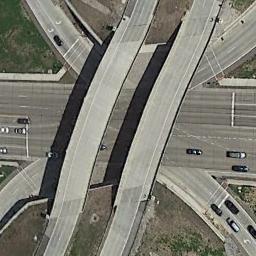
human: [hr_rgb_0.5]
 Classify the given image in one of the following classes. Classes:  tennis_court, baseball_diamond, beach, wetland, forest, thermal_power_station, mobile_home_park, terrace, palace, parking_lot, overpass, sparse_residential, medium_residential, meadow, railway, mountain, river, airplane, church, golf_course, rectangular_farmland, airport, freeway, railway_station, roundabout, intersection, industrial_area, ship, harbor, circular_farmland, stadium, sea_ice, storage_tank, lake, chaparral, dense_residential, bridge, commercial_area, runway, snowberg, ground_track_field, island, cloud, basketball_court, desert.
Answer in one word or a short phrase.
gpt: overpass